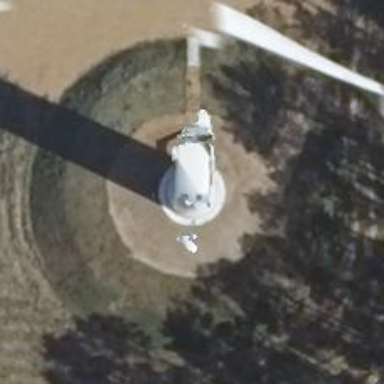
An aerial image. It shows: Wind generator with horizontal axis. The wind turbine is from Vestas.